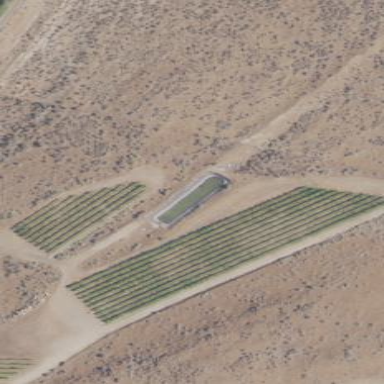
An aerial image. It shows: Vineyard growing grapes.